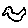
Label: bird